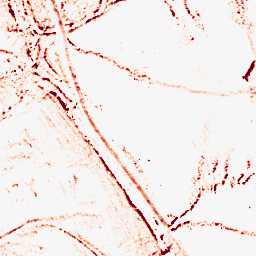
Category: morphological
Decomposition family: morphological_rect
Decomposition parameters: operation: opening
width: 5
height: 5
Upsampling method: cubic_mitchell
Upsampling parameters: scale: 2
Upsampling scale: 2